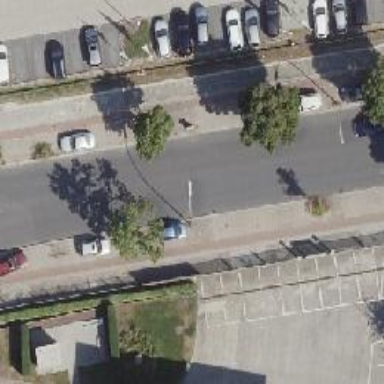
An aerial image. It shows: Broadleaved deciduous tree with parking obstacle nearby.